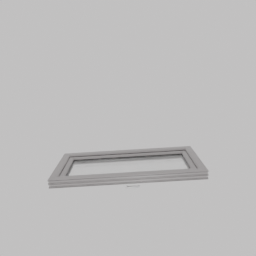
Label: architecture